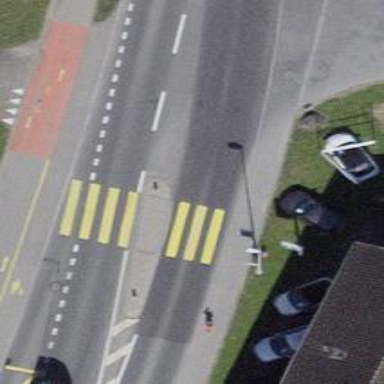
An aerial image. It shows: Kerb barrier.